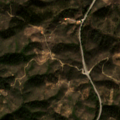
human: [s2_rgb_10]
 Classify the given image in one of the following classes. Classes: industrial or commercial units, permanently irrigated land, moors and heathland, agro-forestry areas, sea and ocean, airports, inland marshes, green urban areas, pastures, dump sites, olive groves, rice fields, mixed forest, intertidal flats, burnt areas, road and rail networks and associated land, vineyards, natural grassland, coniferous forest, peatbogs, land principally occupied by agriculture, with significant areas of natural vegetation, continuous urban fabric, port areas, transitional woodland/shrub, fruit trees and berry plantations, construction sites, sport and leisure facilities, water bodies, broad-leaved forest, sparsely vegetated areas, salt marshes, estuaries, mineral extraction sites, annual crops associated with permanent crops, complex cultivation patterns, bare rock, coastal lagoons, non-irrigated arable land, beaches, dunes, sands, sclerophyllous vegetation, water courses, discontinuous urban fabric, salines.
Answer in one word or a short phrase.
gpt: land principally occupied by agriculture, with significant areas of natural vegetation, broad-leaved forest, natural grassland, sclerophyllous vegetation, transitional woodland/shrub